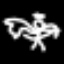
Label: angel